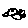
Label: bird